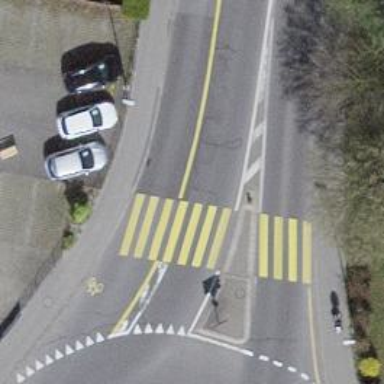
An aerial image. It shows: Footway located on traffic island.